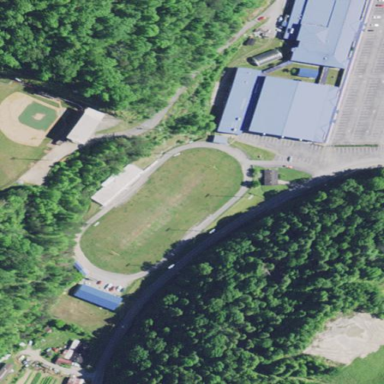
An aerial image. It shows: American football pitch.